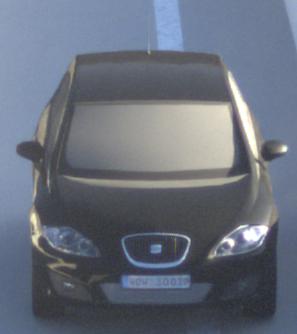
Make: SEAT
Model: Leon 1.4
Detailed model: Leon (1P)
Model produced from: 2009/04
Model produced until: 2010/08
Doors: 5
Color: black
Road condition: dry road
Daytime: sunrise or sunset
Contrast: medium contrast